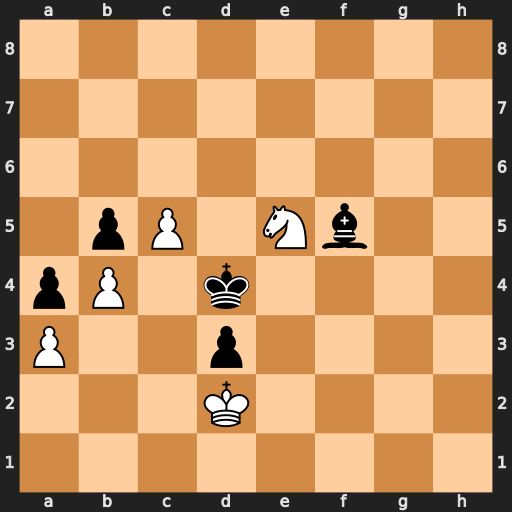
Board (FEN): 8/8/8/1pP1Nb2/pP1k4/P2p4/3K4/8
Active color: w
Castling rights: -
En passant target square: -
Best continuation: Nc6+ Kc4 Na7 Kb3 Nxb5